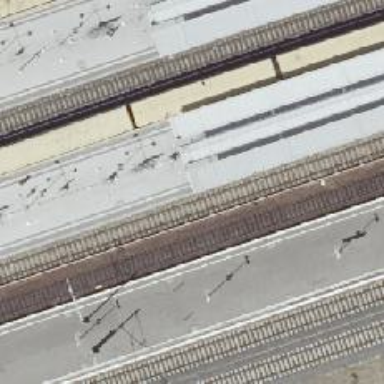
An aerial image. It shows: Platform edge at railway station.